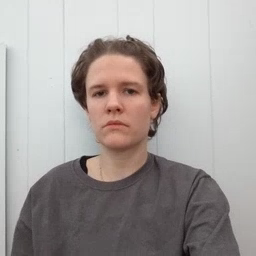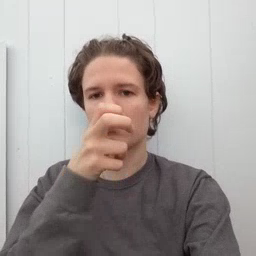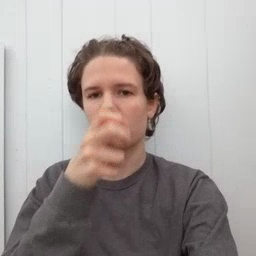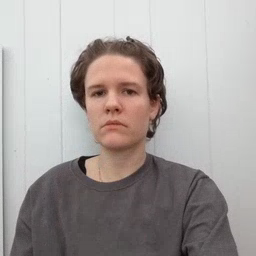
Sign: bug